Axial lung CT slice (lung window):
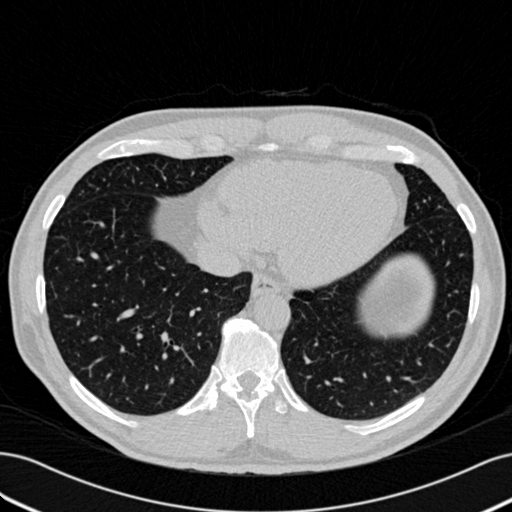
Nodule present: no